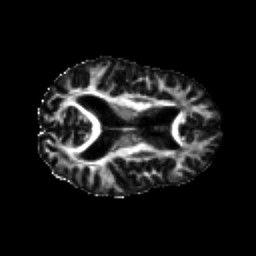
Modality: FA
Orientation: axial
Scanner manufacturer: ge
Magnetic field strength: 3 T
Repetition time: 8.8 s
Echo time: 0.085 s